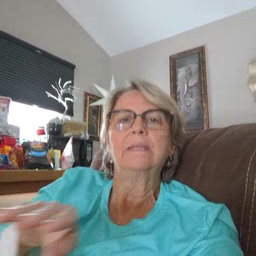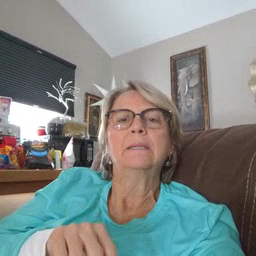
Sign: elephant